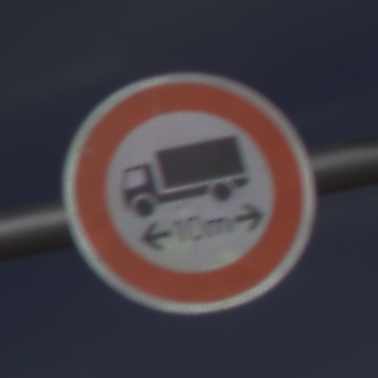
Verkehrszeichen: TatsaechlicheLaenge
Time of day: MorningAfternoon
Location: Outdoor (Nature)
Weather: PartlyCloudy
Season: NotSpecified
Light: Natural